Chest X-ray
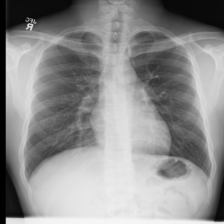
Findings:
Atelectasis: negative
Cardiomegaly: negative
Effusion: negative
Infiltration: negative
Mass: negative
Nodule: negative
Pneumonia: negative
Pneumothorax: negative
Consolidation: negative
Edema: negative
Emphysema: negative
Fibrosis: negative
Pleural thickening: negative
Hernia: negative